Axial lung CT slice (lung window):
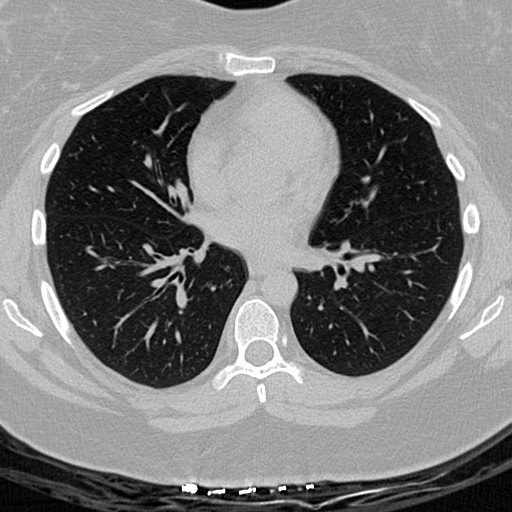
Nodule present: no